Question: On socket 'notification' I have this updating each '<td>' with data found from mysql. Everything works fine except when I click a '<td>' with data and it shows popup, then I try to click EDIT or DELETE button and nothing happens. I attached an example pic below to show you how it looks...
'''
$(document).ready(function() {
var socket = io.connect('http://localhost:8080');
socket.on('notification', function (data) {
var schedulesList = JSON.stringify(data.schedules);
$.each(data.schedules, function(index, schedule) {
var dt = new Date(schedule.start_time);
var y = dt.getFullYear();
var m = dt.getMonth() + 1;
var d = dt.getDate();
var ymd = y + '-' + m + '-' + d;
var ymd_fmt = $.datepicker.formatDate('DD MM dd, yy', new Date(schedule.start_time));
var assignedtechs2 = assignedtechs.split(',');
$.each(assignedtechs2,function(i){
var techuid = ymd + '-' + assignedtechs2[i];
var html = "";
html += "<div class='blockout'>"+schedule.duration+"</div>";
html += "<div class='dvpopup' id='dv-"+techuid+"' schedule_id='"+schedule.schedule_id+"'><img src='/images/x3blk.png' class='bClose2' title='close' border='0'>";
html += "<table width='100%' border='0' align='center'>";
html += " <tr><td colspan='2'>";
html += " <a class='newbutton edit_button' dataelement='"+techuid+"' href='#' style='color: #000000; font-size: 10px;' title='Edit'>EDIT</a>";
html += " <a class='newbutton del_button' dataelement='"+techuid+"' href='#' style='color: #000000; font-size: 10px;' title='Delete'>DELETE</a>";
html += " </td></tr>";
html += " <tr><td>&nbsp;</td></tr>";
html += " <tr><td class='techinfo_r'>Date: </td><td class='techinfo_l'></td></tr>";
html += " <tr><td class='techinfo_r'>Time: </td><td class='techinfo_l'></td></tr>";
html += " <tr><td class='techinfo_r'>Duration: </td><td class='techinfo_l'></td></tr>";
html += " <tr><td class='techinfo_r'>WO#: </td><td class='techinfo_l'></td></tr>";
html += " <tr><td class='techinfo_r' valign='top'>Techs: </td><td class='techinfo_l'></td></tr>";
html += " <tr><td class='techinfo_r'>Client: </td><td class='techinfo_l'></td></tr>";
html += " <tr><td class='techinfo_r'>Project: </td><td class='techinfo_l'></td></tr>";
html += " <tr><td class='techinfo_r'>Coordinator: </td><td class='techinfo_l'></td></tr>";
html += " <tr><td class='techinfo_r'>Notes: </td><td class='techinfo_l'></td></tr>";
html += " </table>";
html += "</div>";
$('#'+techuid).attr('thin','0');
$('#'+techuid).html(html);
});
});
$('#time').html('Last Update: ' + data.time);
});
$('.edit_button').click(function(event) {
alert('Edit button worked!');
event.stopPropagation();
event.preventDefault();
});
$('.del_button').click(function(event) {
alert('Delete button worked!');
event.stopPropagation();
event.preventDefault();
});
});
'''
Example pic:

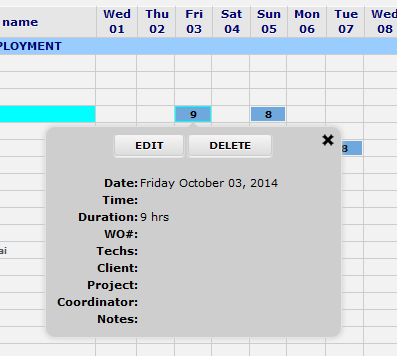
Answer: Use Event Delegation, becouse the HTML has been created dynamically:
'''
$(document).on('click','.edit_button',function(event) {
alert('Edit button worked!');
event.stopPropagation();
event.preventDefault();
});
$(document).on('click','.del_button',function(event) {
alert('Delete button worked!');
event.stopPropagation();
event.preventDefault();
});
'''